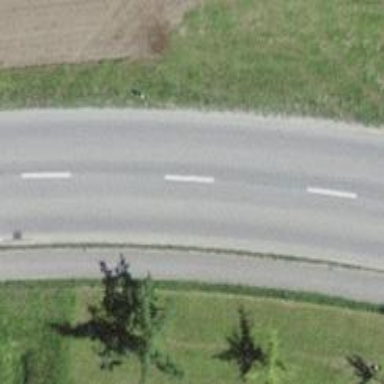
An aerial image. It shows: Tertiary road with asphalt surface. The road has designated cycle lane on the left.